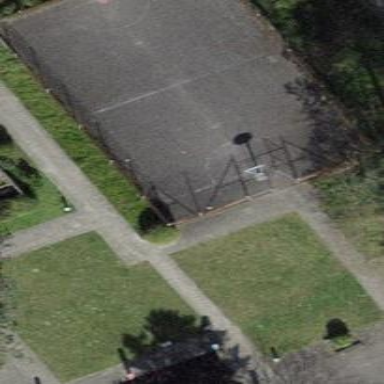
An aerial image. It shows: Sports amenity.